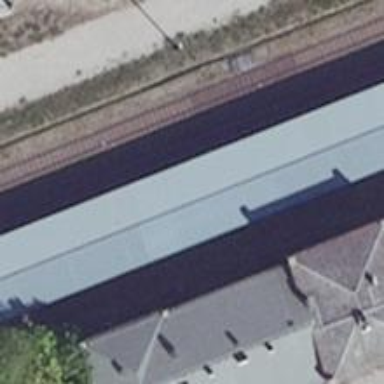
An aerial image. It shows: Stop position for public transport on the railway.